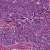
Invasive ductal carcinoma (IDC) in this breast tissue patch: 1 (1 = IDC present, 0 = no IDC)